七年级 · 画法几何学
（2021 春・恩施市期末）小明在拼图时, 发现 8 个一样大小的长方形, 恰好可以拼成一个大的长方形如图 (1) ; 小红看见了, 说: “我也来试一试. ”结果小红七拼八凑, 拼成了如图 (2) 那样的正方形, 中间还留下了一个洞, 恰好是边长为 $3 \mathrm{~mm}$ 的小正方形, 则每个小长方形的面积为 ( )

图 1

图 2
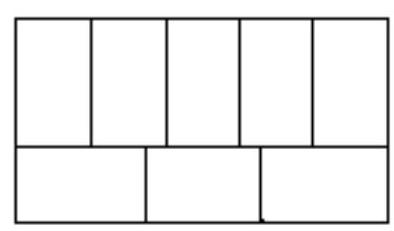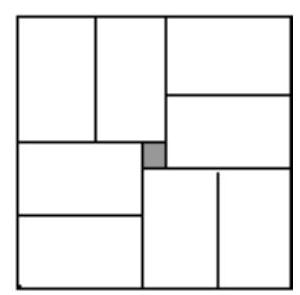
A. $120 \mathrm{~mm}{ }^{2}$
B. $135 \mathrm{~mm}^{2}$
C. $108 \mathrm{~mm}^{2}$
D. $96 \mathrm{~mm}^{2}$
答案: B
解析: 设每个小长方形的长为 $x m m$, 宽为 $y m m$, 根据图形给出的信息可知, 长方形的 5 个宽与其 3 个长相等, 两个宽 - 一个长 $=3$, 于是得方程组, 解出即可.

【答案】解：设每个长方形的长为 $x m m$, 宽为 $y m m$, 由题意,

得 $\left\{\begin{array}{l}3 x=5 y \\ 2 y-x=3\end{array}\right.$, 解得: $\left\{\begin{array}{l}x=15 \\ y=9\end{array} .9 \times 15=135\left(\mathrm{~mm}^{2}\right)\right.$. 故选: B.

【点睛】此题主要考查了二元一次方程组的应用, 关键是正确理解题意, 找出题目中的等量关系, 列出方程组.